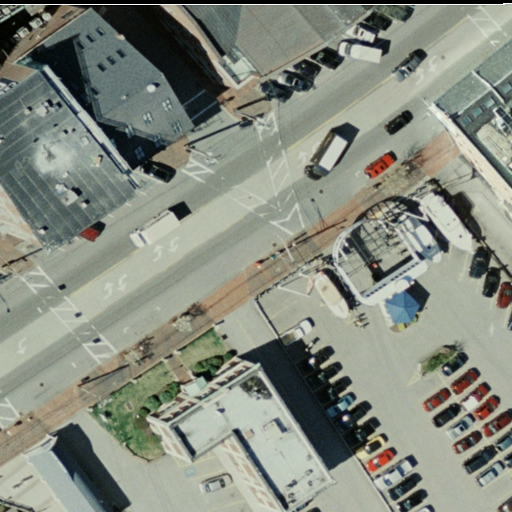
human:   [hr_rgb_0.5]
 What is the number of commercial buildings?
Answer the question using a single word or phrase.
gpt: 0

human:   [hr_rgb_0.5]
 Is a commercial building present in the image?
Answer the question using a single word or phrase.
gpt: no

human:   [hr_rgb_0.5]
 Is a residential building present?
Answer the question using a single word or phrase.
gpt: yes

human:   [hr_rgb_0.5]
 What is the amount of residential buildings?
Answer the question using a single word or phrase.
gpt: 7

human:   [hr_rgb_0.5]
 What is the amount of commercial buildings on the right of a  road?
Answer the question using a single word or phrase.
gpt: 0

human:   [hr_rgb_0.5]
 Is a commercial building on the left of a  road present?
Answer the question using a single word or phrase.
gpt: no

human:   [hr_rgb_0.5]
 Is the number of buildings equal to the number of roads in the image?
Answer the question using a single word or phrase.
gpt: no

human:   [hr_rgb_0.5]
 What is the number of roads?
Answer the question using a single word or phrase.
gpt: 11

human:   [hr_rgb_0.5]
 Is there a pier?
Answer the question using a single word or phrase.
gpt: yes

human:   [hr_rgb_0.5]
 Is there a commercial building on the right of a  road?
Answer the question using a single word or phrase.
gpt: no

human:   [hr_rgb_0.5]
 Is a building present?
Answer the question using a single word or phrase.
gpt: yes

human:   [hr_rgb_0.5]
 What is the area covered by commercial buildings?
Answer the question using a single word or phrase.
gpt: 0m2

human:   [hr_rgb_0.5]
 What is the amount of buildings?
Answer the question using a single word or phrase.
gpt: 7

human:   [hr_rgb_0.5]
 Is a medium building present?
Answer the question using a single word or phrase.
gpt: yes

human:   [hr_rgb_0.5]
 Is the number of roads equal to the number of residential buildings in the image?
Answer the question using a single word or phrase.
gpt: no

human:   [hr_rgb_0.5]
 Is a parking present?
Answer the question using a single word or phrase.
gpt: yes

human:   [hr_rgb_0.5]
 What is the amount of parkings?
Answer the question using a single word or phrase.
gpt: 3

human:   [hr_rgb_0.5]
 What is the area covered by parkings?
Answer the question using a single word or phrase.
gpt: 4346m2

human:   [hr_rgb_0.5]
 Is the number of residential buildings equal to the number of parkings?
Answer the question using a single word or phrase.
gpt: no

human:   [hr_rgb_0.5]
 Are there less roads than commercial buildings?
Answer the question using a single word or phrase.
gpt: no

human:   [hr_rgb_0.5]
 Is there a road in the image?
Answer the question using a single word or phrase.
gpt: yes

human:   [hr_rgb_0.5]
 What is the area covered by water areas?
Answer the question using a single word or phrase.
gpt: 0m2

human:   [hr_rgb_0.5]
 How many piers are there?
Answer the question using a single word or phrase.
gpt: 1

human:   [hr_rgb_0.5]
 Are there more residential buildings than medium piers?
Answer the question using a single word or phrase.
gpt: yes

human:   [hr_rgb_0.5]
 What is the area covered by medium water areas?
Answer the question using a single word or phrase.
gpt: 0m2

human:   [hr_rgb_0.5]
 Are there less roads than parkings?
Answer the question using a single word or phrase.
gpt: no

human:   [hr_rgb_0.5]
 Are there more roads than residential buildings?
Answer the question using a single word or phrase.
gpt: yes

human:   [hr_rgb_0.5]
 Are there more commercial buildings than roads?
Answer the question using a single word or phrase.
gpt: no

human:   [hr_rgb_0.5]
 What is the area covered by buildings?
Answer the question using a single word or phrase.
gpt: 1554m2

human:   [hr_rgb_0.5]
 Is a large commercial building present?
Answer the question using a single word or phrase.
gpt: no

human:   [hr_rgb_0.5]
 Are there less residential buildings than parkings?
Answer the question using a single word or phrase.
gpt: no

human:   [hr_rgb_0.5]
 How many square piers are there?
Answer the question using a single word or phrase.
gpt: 0

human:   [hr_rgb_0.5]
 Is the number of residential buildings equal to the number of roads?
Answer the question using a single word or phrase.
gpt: no

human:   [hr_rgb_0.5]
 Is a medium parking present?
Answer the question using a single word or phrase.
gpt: yes

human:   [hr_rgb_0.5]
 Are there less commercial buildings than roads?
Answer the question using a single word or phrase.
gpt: yes

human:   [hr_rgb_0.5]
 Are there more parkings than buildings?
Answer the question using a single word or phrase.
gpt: no

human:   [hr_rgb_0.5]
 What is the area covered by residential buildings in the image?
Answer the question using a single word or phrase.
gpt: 1554m2

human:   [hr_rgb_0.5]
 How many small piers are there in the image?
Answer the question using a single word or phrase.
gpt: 0

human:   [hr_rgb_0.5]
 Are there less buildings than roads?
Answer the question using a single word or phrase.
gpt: yes

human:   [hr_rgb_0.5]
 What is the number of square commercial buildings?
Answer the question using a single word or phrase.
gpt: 0

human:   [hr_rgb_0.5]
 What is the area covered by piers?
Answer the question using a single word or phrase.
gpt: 1851m2

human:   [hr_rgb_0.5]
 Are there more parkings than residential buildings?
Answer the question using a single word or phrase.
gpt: no

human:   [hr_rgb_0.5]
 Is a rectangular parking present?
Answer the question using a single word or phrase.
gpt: yes

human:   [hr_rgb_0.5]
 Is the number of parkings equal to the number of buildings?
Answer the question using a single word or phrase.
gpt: no

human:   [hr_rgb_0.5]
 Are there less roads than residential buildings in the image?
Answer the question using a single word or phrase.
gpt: no

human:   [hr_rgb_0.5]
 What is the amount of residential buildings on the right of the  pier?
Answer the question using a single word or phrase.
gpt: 1

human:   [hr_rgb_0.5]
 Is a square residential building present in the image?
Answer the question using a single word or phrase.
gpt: no

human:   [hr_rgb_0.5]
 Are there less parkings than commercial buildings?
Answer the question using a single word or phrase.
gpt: no

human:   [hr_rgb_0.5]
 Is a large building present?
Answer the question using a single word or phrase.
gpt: no

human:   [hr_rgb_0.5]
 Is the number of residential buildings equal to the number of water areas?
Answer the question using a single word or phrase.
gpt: no

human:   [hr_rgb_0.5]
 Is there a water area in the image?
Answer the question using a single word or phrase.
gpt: no

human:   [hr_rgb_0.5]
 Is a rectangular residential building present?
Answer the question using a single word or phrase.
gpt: yes

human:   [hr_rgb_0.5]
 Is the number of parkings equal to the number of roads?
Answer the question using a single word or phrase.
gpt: no

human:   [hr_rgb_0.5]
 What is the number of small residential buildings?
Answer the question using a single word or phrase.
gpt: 3

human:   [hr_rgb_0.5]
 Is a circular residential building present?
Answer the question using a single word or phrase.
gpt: no

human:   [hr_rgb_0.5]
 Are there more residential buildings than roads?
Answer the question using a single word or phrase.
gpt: no

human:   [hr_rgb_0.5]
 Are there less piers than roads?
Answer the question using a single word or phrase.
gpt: yes

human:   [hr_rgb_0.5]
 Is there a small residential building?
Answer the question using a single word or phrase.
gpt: yes

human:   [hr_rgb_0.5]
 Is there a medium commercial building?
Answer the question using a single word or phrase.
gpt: no

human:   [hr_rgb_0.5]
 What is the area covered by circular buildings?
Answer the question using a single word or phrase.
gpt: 0m2

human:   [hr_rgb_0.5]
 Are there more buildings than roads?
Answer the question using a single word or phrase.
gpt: no

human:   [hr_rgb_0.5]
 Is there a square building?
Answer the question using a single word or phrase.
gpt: no

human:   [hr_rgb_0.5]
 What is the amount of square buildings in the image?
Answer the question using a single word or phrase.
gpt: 0

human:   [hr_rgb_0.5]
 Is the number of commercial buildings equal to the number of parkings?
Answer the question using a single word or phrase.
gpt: no